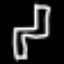
Label: chair